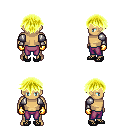
a pixel art fantasy rpg character, male body template, human, tanned skin, steel arm armor, magenta pants, gold short bangs hairstyle, gold gloves, ghillies, four views (front, back, left, right), 2x2 character sprite sheet, small pixel art, hard edges, no anti-aliasing